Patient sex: F
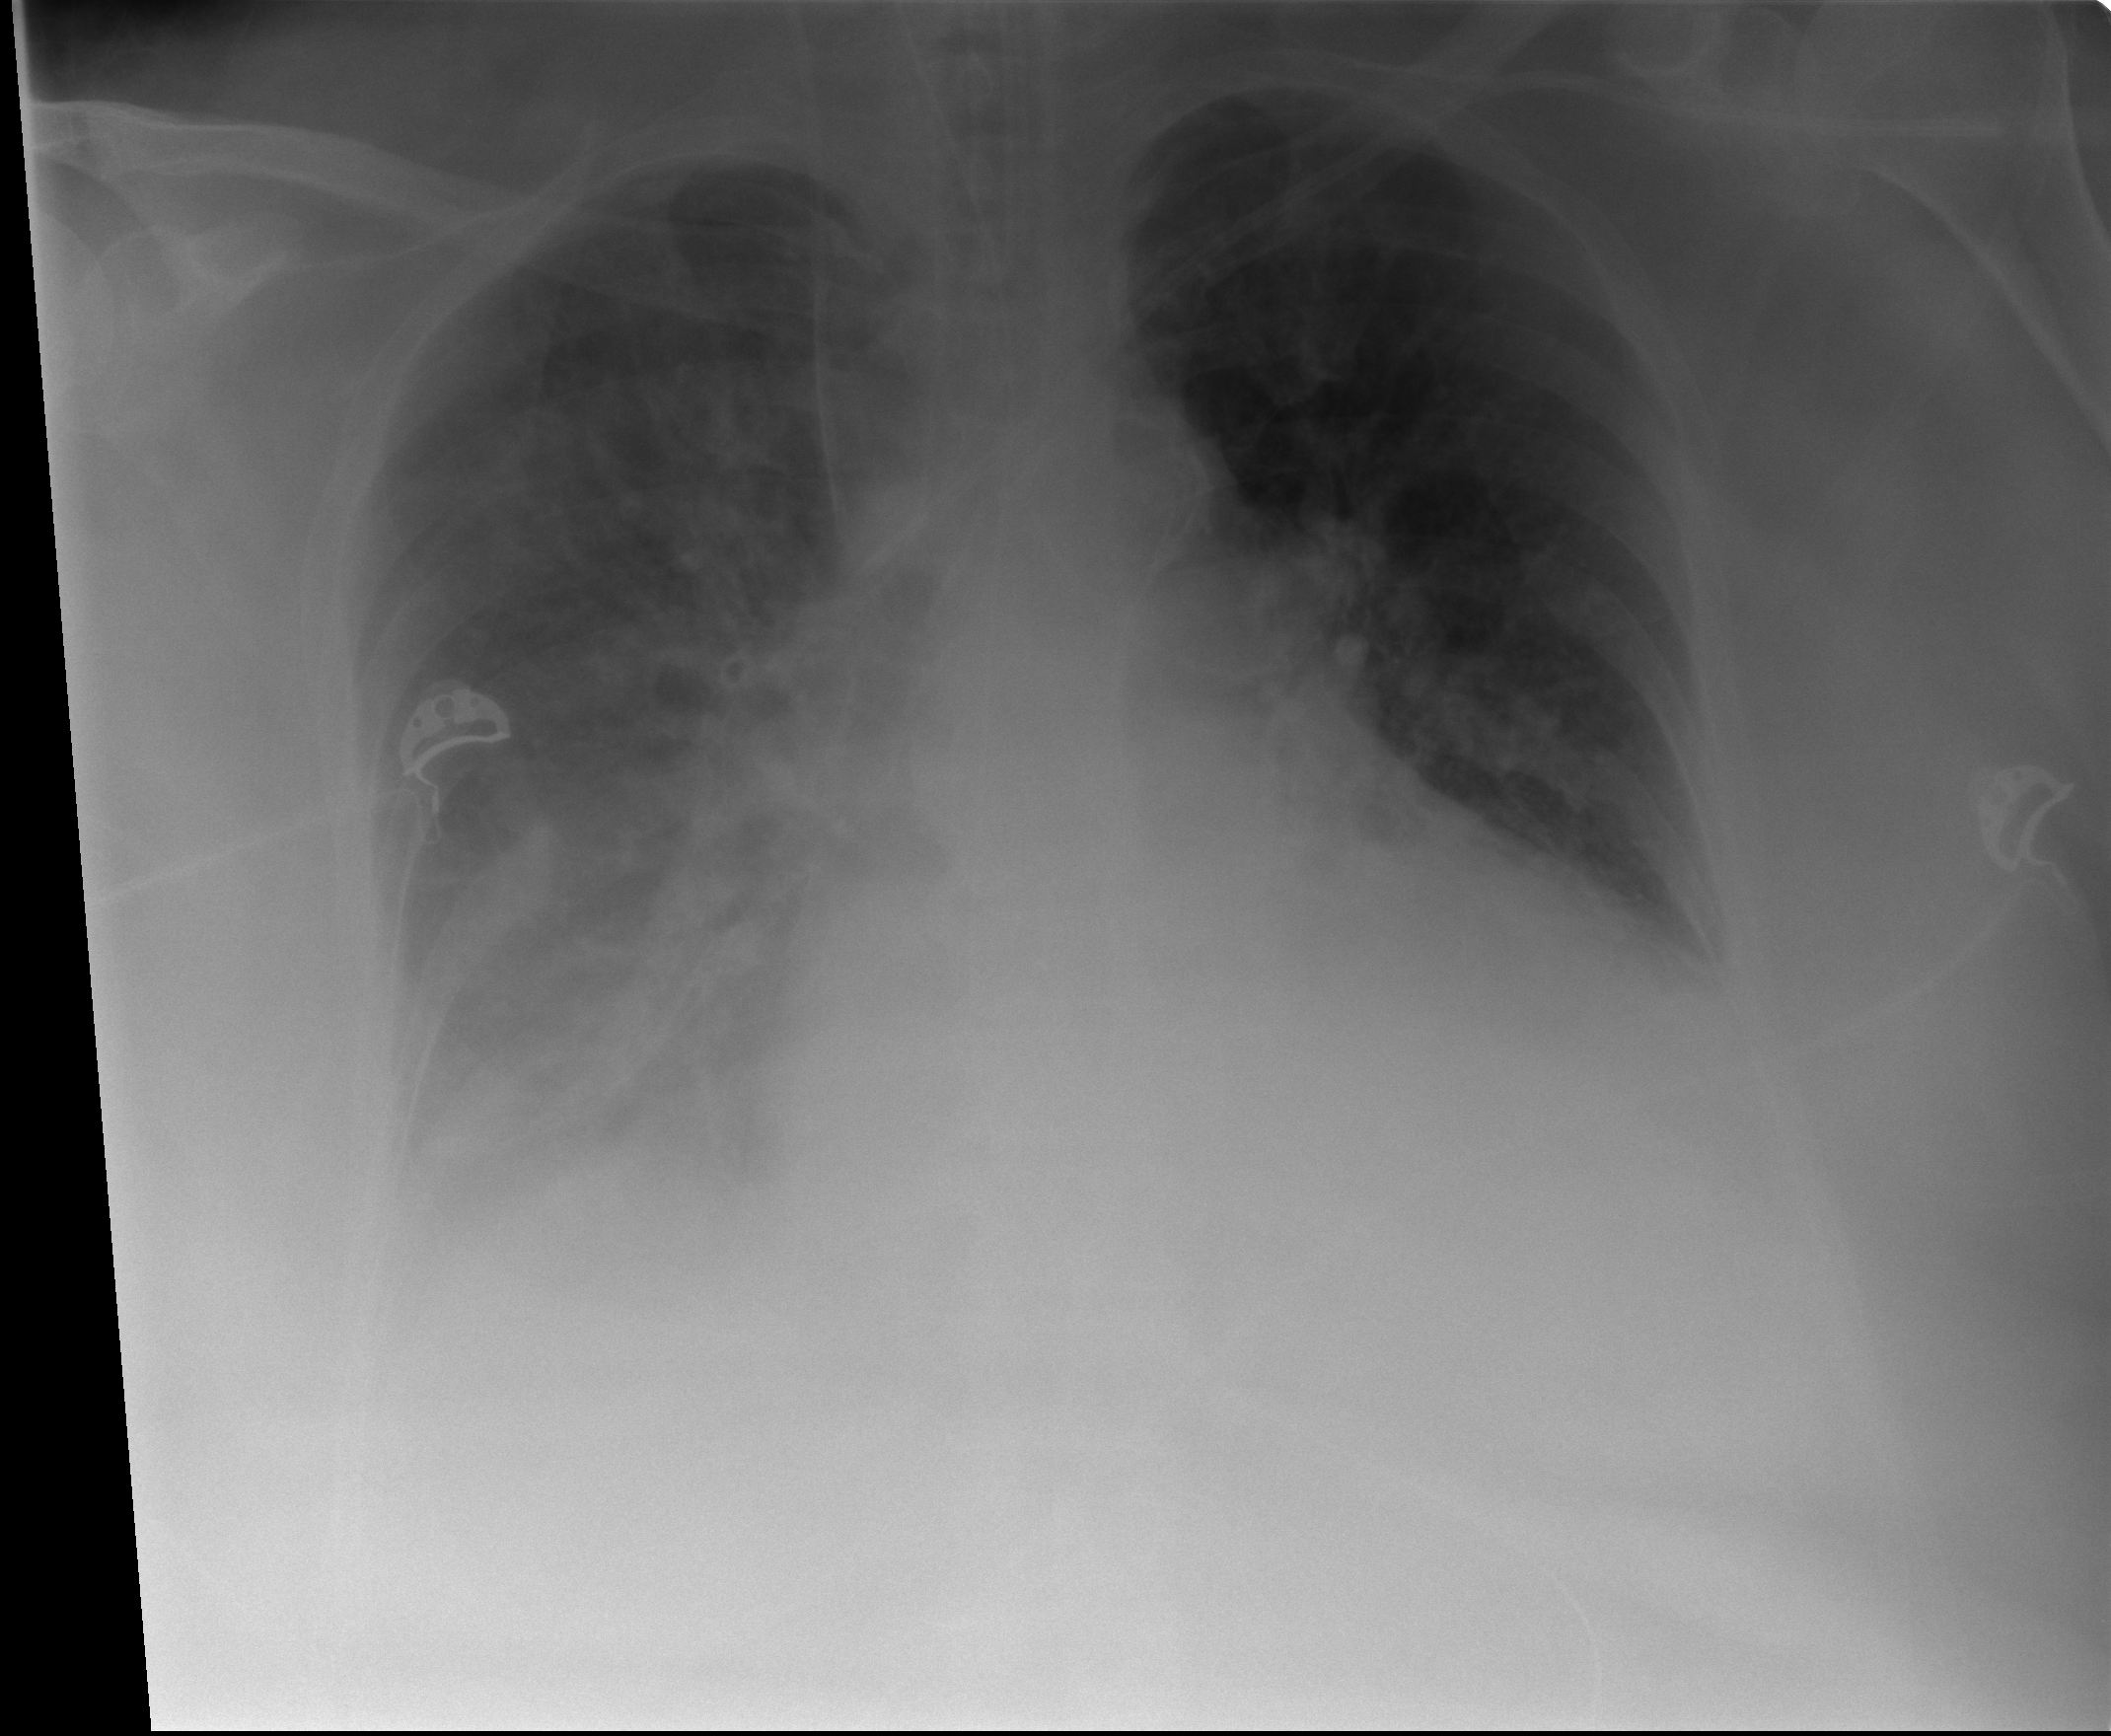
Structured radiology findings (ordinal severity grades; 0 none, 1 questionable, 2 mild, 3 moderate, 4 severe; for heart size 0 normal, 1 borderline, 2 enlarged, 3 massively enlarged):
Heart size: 2
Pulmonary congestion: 2
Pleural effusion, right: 2
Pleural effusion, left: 0
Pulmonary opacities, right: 2
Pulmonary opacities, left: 0
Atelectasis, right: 2
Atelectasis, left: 2